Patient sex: M
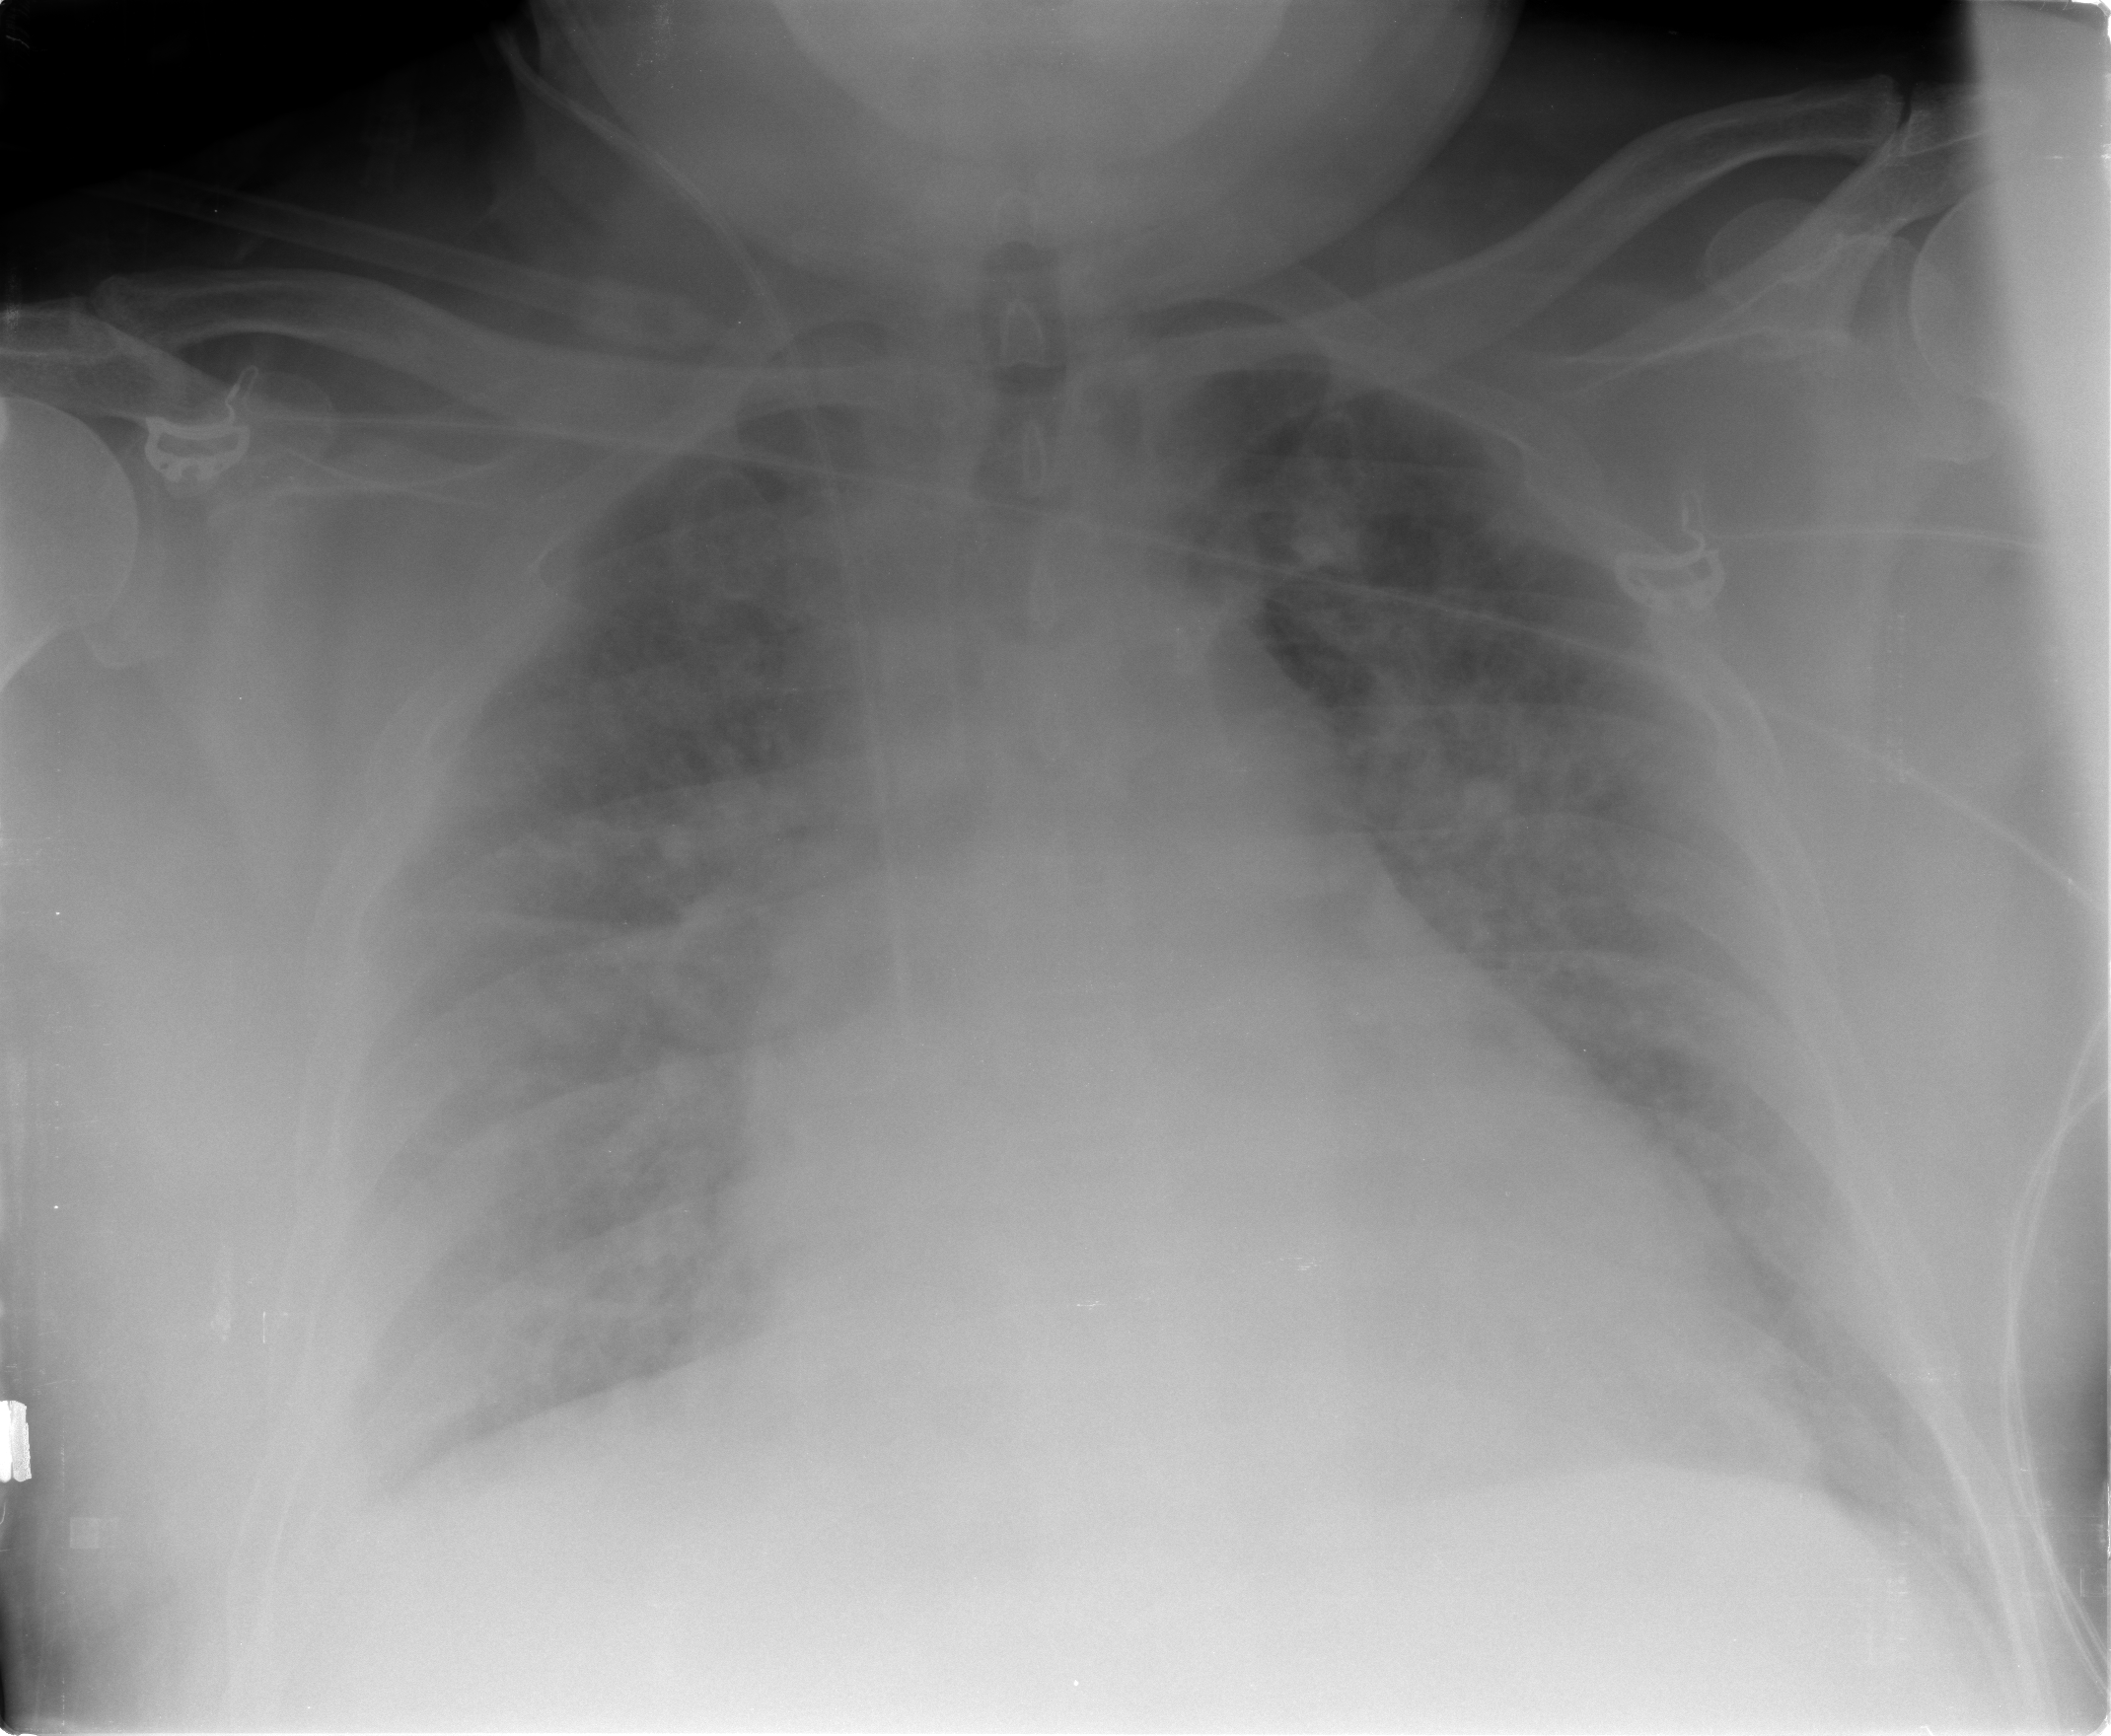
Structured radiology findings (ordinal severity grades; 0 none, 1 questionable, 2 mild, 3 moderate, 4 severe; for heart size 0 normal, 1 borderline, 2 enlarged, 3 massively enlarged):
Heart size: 2
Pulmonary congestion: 3
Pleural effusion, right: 2
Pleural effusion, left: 2
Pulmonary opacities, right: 2
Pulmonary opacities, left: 2
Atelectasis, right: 2
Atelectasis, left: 2